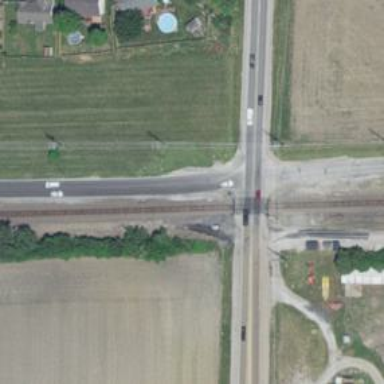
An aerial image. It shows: Railway level crossing.